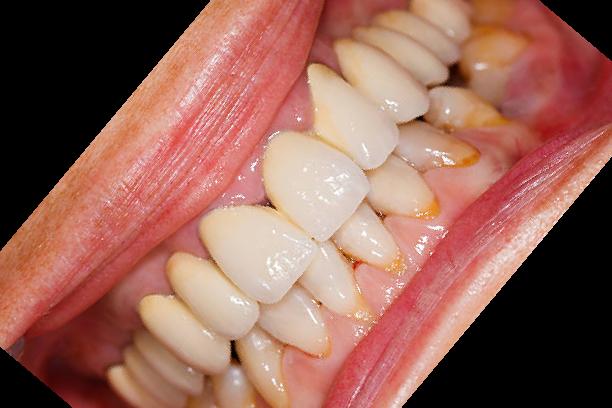
Condition: Calculus